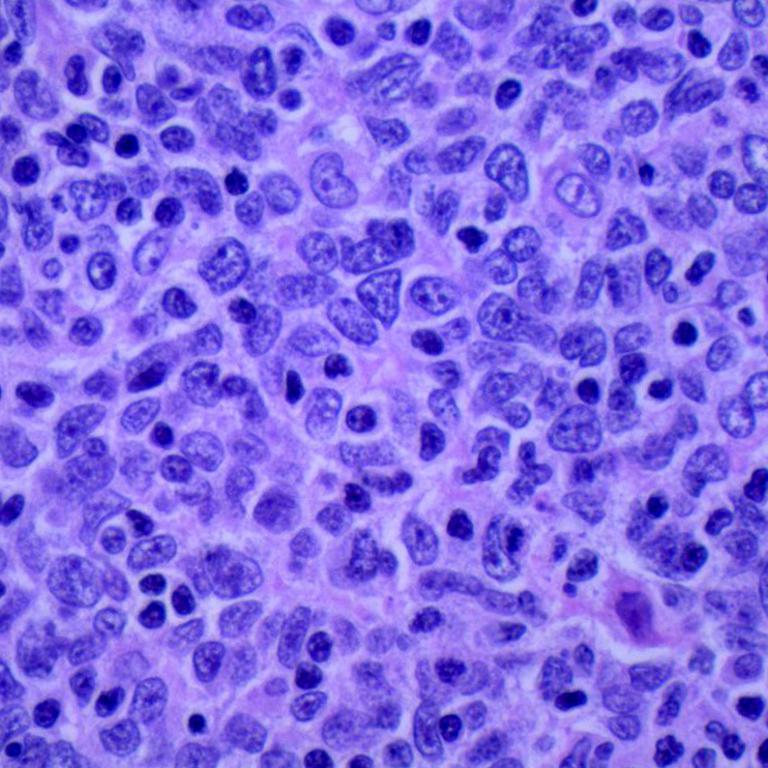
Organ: lung
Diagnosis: squamous carcinomas